Interaction volume radius: 10 \u00c5
Interaction volume height: 20 \u00c5
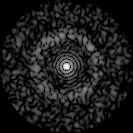
Disorder parameter: 0.8342